Question: I have a field called 'field_downloads' which is a file field that allows the user to upload up to 10 files. How can I render these out in page.tpl.php?
Below is the output from page.tpl.php:
'''
$x = node_view($node);
dsm($x['#node']->field_downloads);
'''

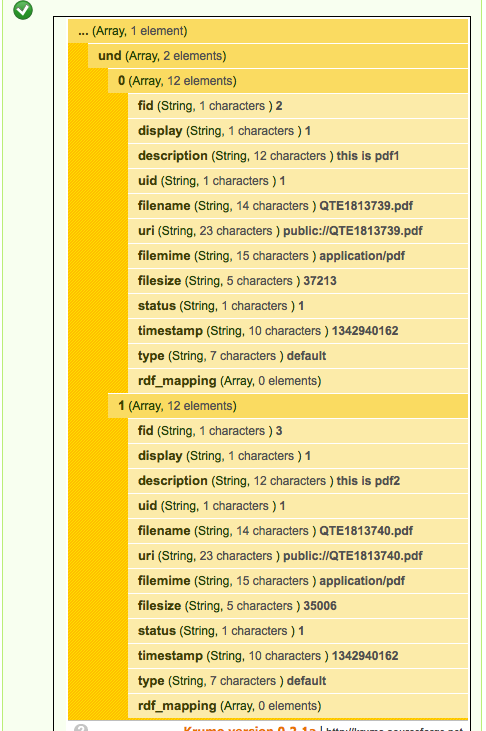
Answer: You can simply write the following code.
'''
$list_of_paths = array();
foreach($x['#node']->field_downloads['und'] as $index => $data)
{
$file_uri = $data['uri'];
$file_path = file_create_url($file_uri);
$list_of_paths[] = l(t("my file direction"), $file_path);
}
print theme("item_list", array(
'items' => $list_of_paths,
'type' => 'ul',
'title' => t('List of file paths.'),
));
'''
Here's what you need to know about <URL>
Hope this works... Muhammad.